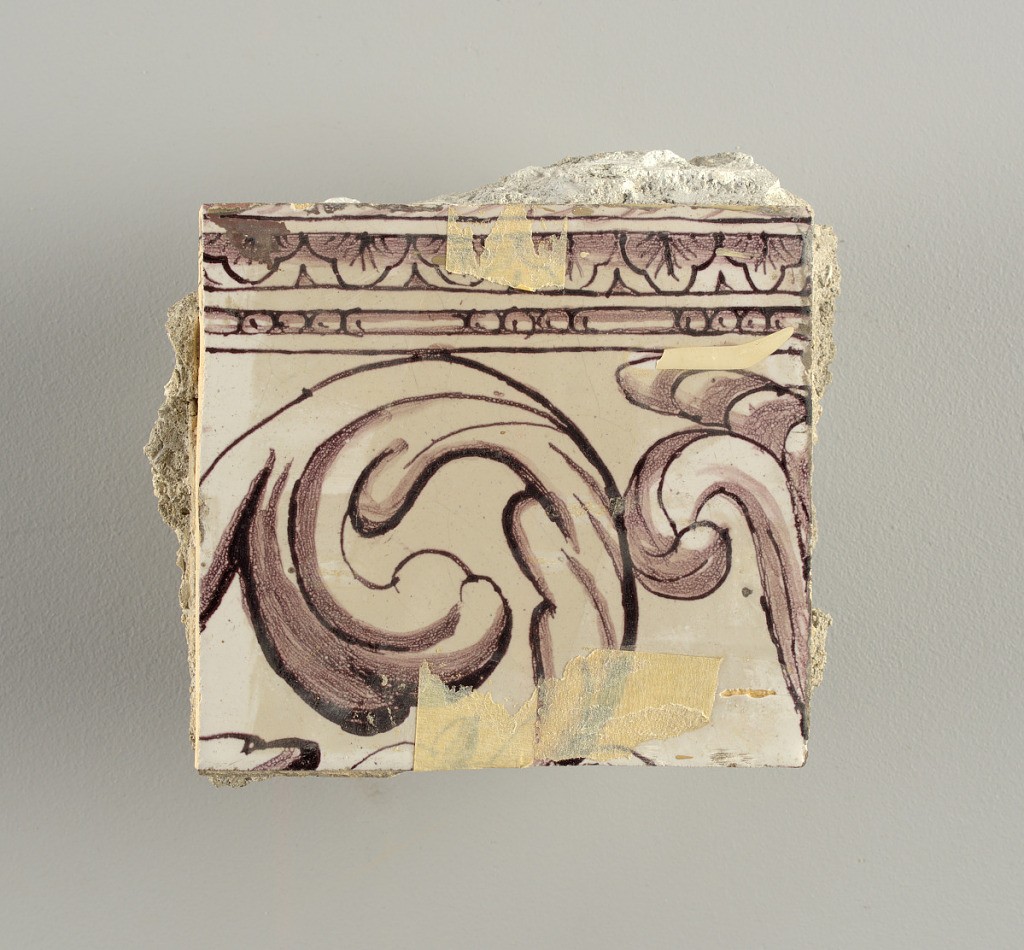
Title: Wall facing
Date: ca. 1725
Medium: tin-glazed earthenware, underglaze
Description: Two vertical rectangles, twenty-three tiles high.  A) Nine tiles wide at top; seven tiles wide at bottom.  B) Ten and one-half tiles wide.

Arabesque design of foliage.  A) with centered figure of Justice under a canopy.  B) with centered urn.